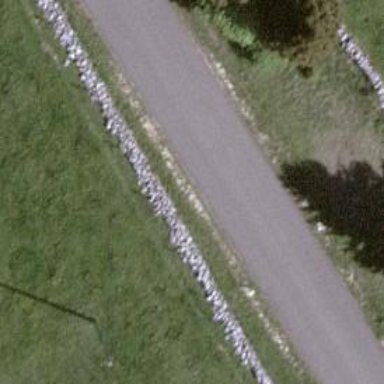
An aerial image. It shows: Wall barrier.